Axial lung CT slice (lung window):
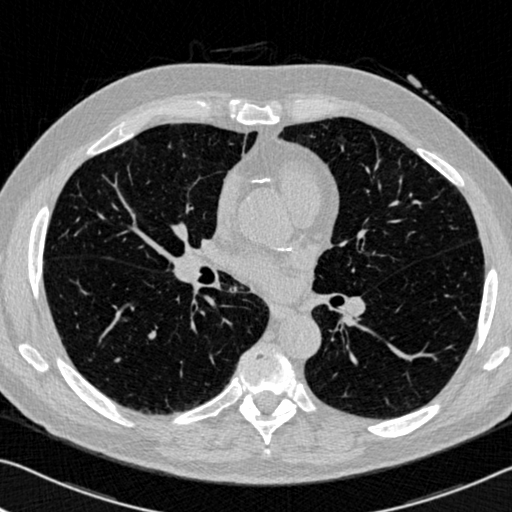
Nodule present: no